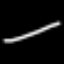
Label: line